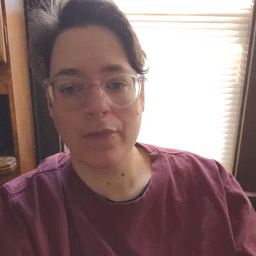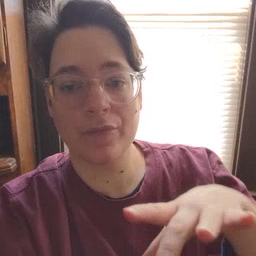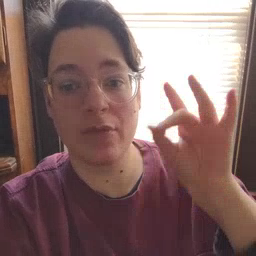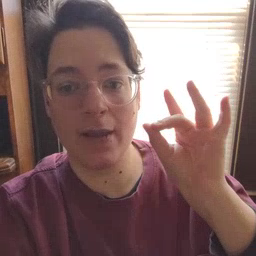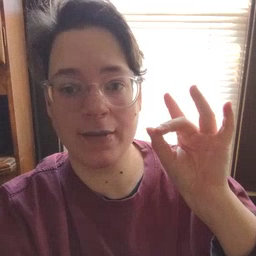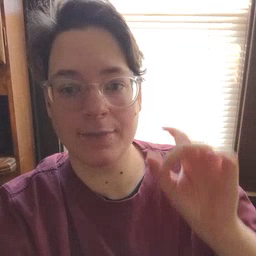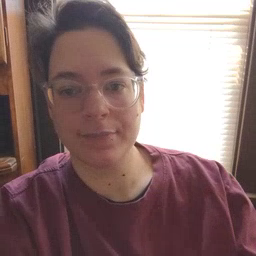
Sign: find